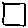
Label: square